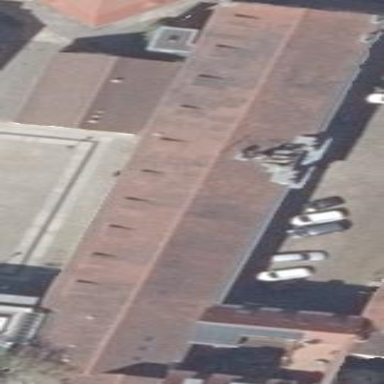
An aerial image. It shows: Public stable building with gabled roof made of red roof tiles.